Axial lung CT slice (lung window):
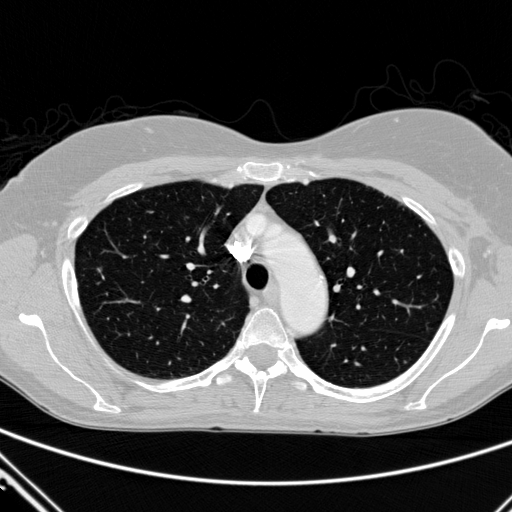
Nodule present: no